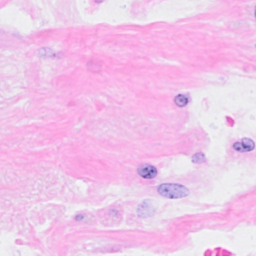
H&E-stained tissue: Breast